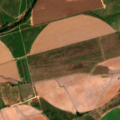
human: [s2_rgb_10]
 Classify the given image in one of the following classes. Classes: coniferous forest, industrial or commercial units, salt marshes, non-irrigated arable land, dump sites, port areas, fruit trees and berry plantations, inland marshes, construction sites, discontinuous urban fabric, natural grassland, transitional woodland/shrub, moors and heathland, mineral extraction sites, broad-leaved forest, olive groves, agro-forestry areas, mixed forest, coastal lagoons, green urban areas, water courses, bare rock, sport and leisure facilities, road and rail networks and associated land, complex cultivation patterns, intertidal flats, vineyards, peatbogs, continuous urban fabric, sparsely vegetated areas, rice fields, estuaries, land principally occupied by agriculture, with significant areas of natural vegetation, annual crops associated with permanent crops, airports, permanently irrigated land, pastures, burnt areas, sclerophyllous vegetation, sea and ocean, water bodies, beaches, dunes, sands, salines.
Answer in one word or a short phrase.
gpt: permanently irrigated land, rice fields